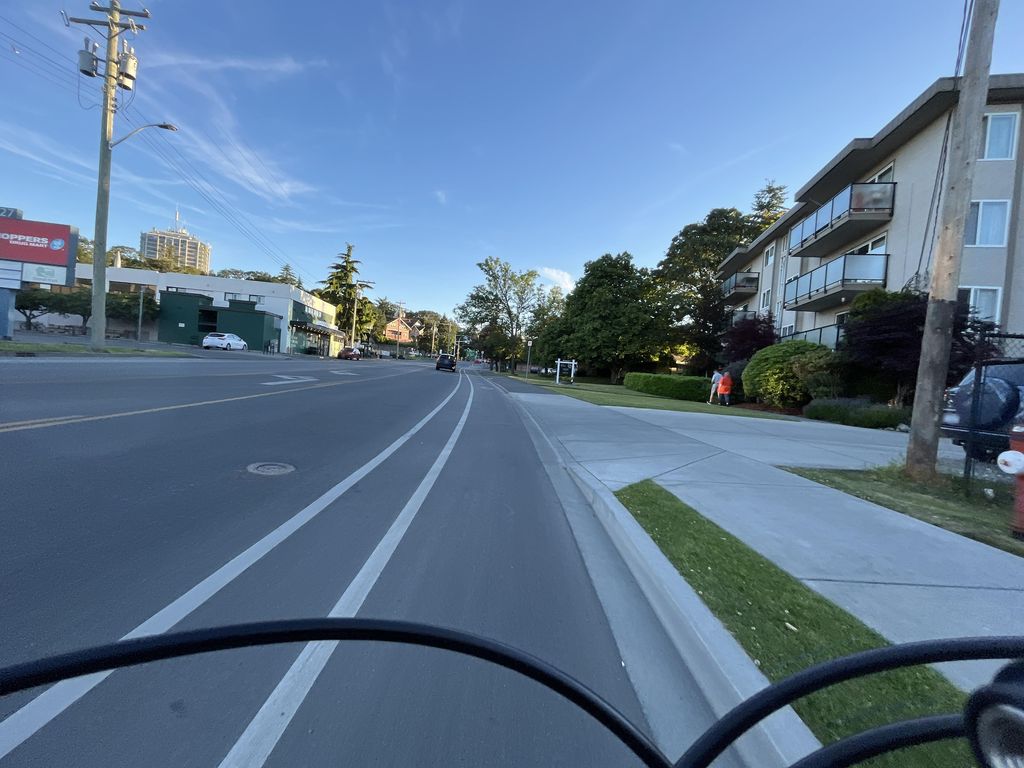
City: victoria